Question: I have a std::list graph edges and i want to sort the edges based on their destination outdegree and then their indegree. But i am getting getting exception of invalid operator < during my comparison function below is my code. My list contains the pointers to the edges and
edges have destination nodes as their member.
'''
bool compareEdges(const Edge *e1,const Edge *e2){
if(e1->destination->outdegree < e2->destination->outdegree){
return true;
}
else if(e1->destination->outdegree > e2->destination->outdegree){
return false;
}
else if(e1->destination->indegree > e2->destination->indegree){
return false;
}
return true;
'''
}
And here is the call to the sort function.
'''
currentNode->edgeList.sort(compareEdges);
'''
Please help me in removing this exception.

Thanks
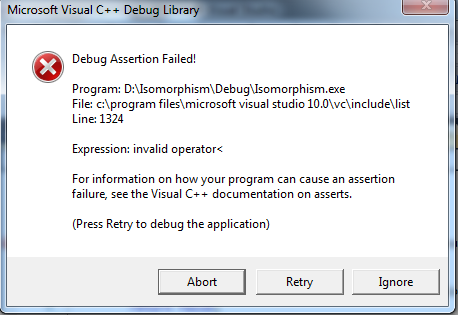
Answer: Your comparator returns 'true' when both relevant fields are equal. This is invalid, so it may well be what the 'sort' implementation has detected via assert.
You're supposed to pass a "less than" predicate to 'sort': formally a "strict weak order". Anything else is undefined behavior. It seems in this case you got lucky, and the implementation detects that it has got into an impossible situation due to inconsistent comparisons.